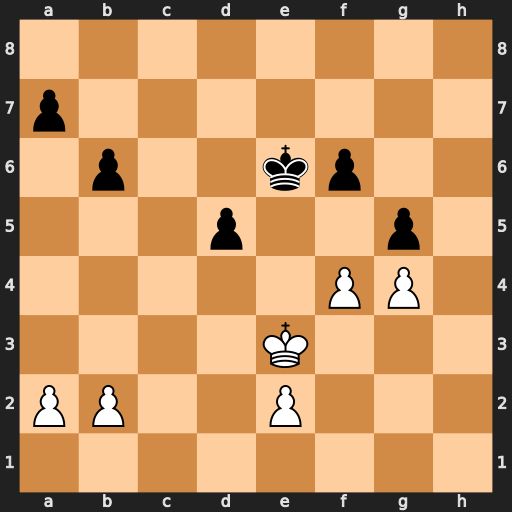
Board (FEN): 8/p7/1p2kp2/3p2p1/5PP1/4K3/PP2P3/8
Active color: w
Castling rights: -
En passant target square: -
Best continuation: fxg5 fxg5 Kd4